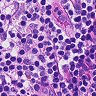
Metastatic tissue present: no